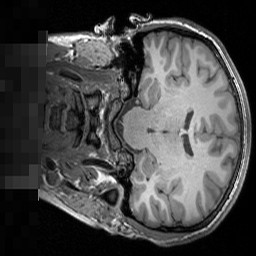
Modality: T1w
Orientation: coronal
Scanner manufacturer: siemens
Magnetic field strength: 3 T
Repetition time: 1.5 s
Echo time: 0.00291 s